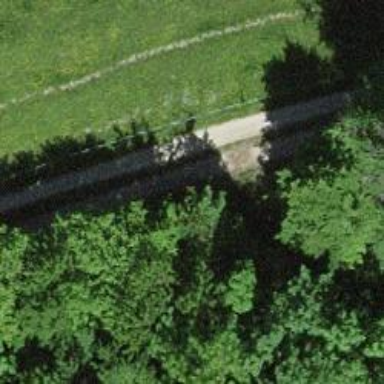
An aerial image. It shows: Track with grade 2 gravel surface.